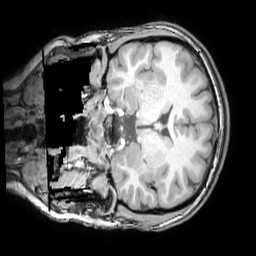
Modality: T1w
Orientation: coronal
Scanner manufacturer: philips
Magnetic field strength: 3 T
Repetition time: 0.008126 s
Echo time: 0.003721 s